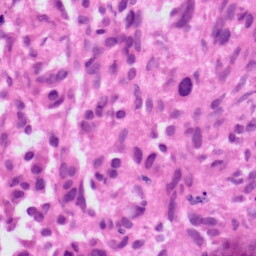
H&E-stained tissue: Skin